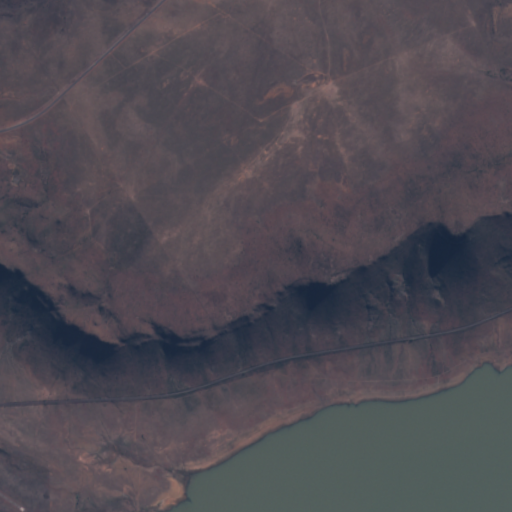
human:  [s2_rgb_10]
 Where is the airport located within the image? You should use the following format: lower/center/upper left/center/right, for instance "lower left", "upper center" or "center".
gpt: The airport is located in the lower left of the image.
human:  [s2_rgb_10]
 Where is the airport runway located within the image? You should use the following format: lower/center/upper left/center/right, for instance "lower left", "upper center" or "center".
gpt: The airport runway is located in the lower left of the image.
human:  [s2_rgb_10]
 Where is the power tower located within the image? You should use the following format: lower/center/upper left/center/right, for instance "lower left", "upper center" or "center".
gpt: The power tower is located in the upper left of the image.
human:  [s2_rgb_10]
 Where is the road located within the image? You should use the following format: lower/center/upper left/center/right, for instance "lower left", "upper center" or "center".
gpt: There is no road in the image.